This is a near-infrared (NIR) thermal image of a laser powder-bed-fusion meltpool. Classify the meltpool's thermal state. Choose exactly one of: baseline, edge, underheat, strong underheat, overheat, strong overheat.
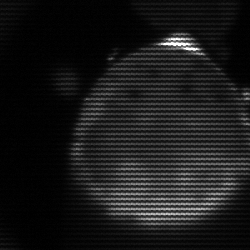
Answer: edge